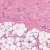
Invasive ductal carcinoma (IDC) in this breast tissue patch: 1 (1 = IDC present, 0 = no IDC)